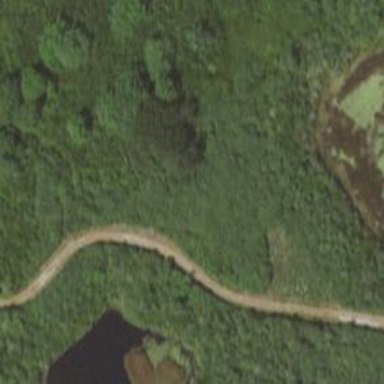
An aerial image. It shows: Path.